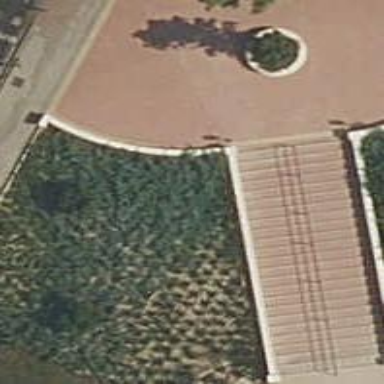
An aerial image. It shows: Road with steps.